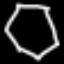
Label: octagon